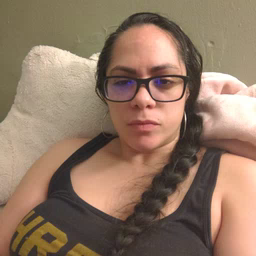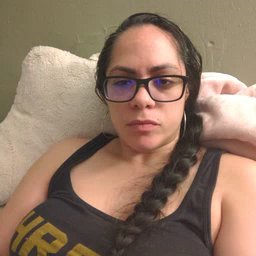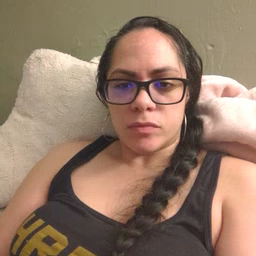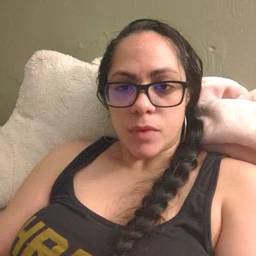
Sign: black